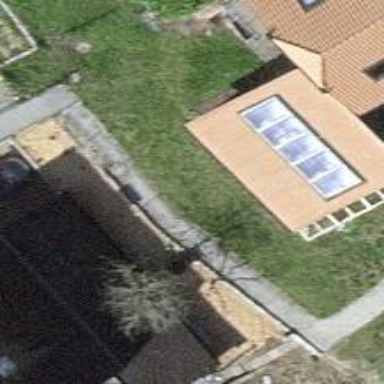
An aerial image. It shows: View of roof of building.